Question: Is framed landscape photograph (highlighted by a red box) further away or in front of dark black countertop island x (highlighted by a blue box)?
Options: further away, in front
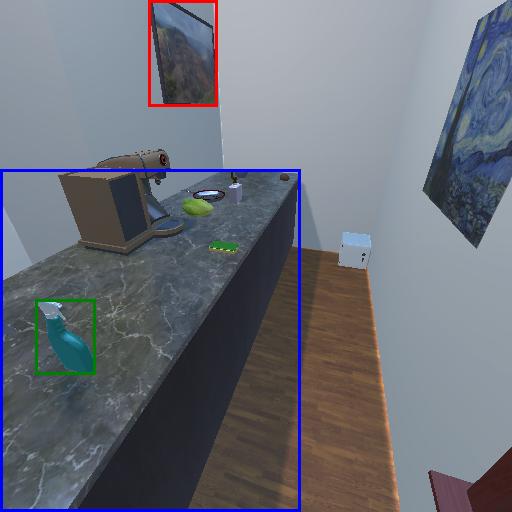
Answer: further away